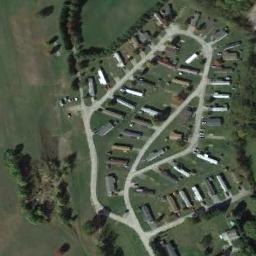
Label: residential